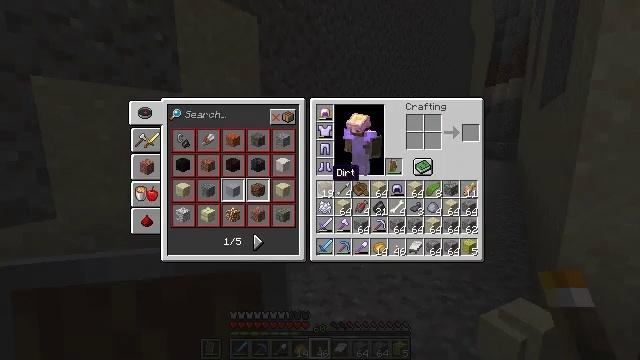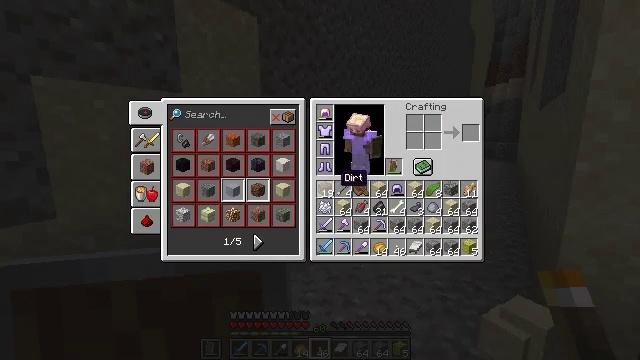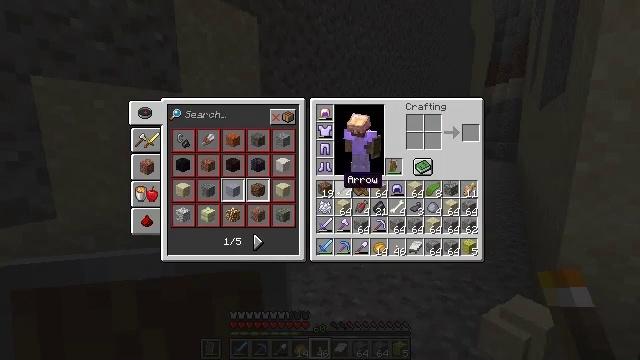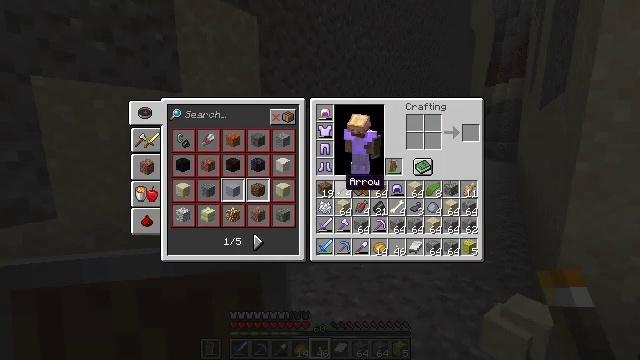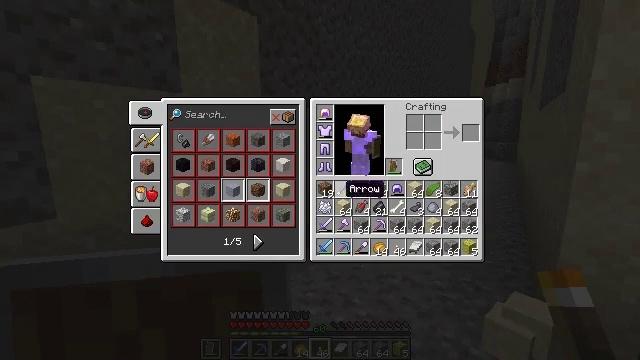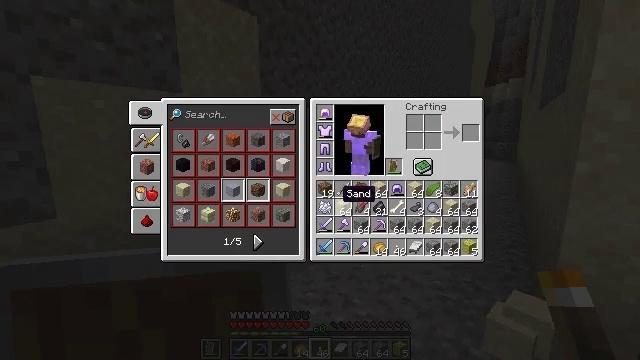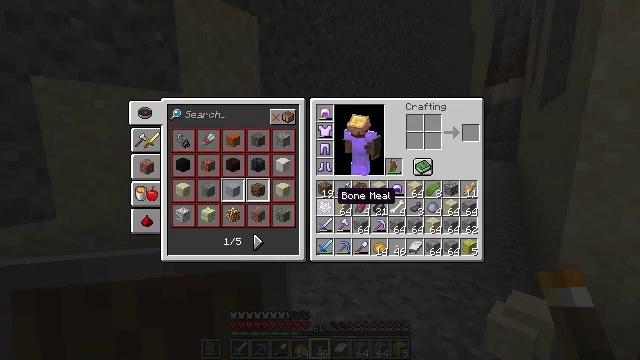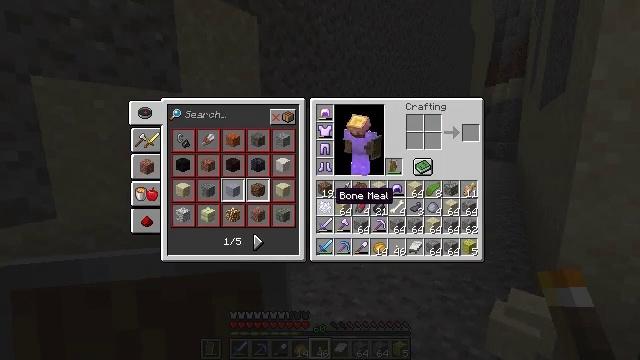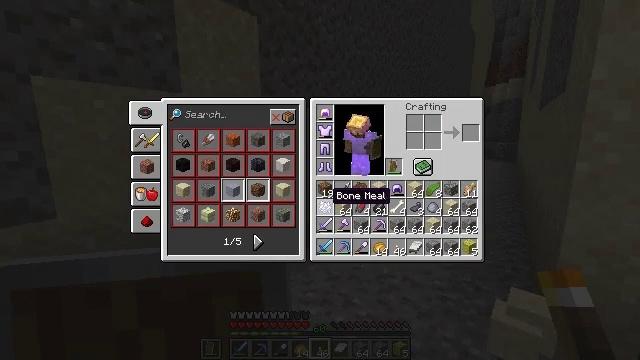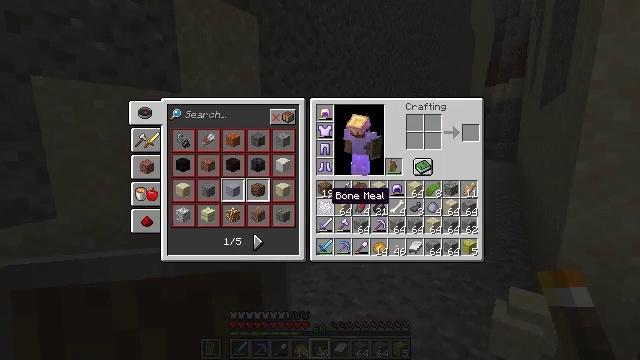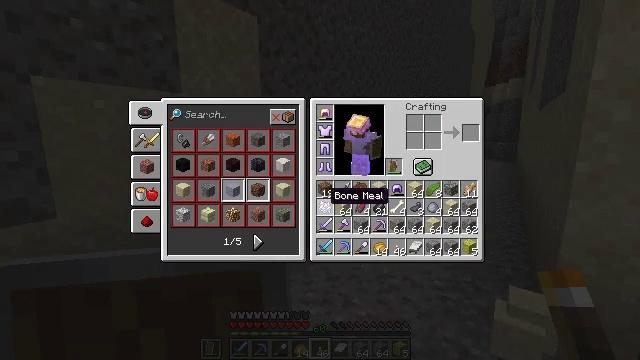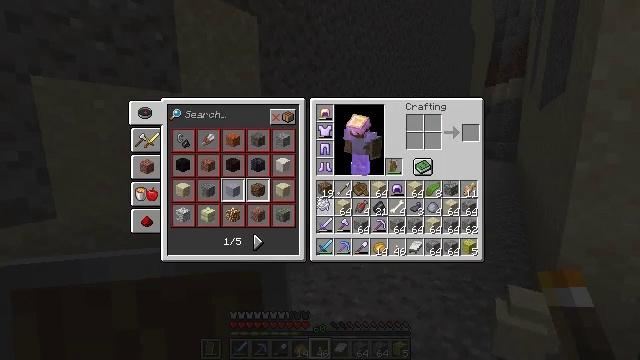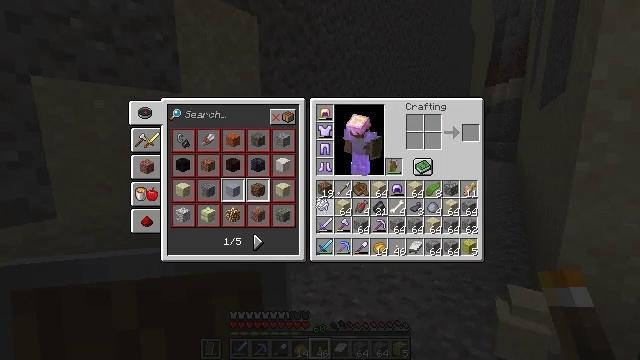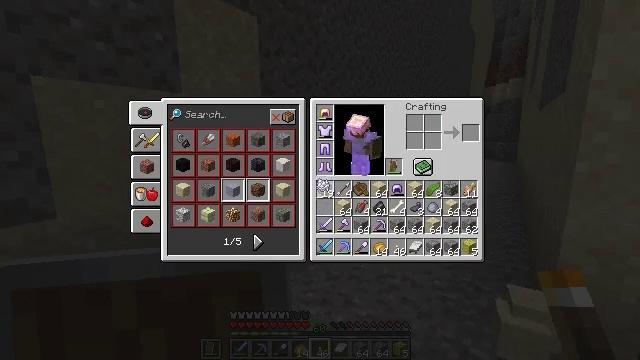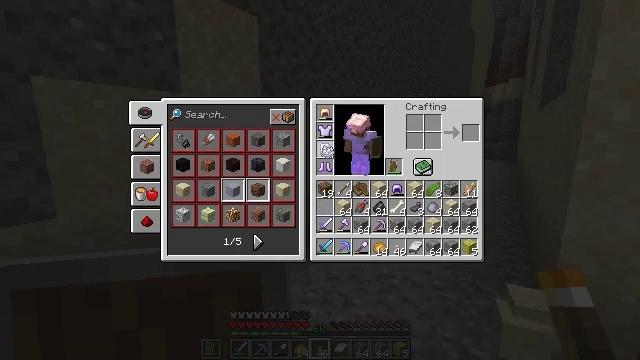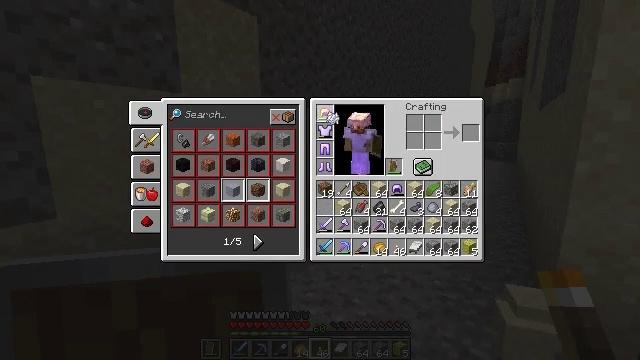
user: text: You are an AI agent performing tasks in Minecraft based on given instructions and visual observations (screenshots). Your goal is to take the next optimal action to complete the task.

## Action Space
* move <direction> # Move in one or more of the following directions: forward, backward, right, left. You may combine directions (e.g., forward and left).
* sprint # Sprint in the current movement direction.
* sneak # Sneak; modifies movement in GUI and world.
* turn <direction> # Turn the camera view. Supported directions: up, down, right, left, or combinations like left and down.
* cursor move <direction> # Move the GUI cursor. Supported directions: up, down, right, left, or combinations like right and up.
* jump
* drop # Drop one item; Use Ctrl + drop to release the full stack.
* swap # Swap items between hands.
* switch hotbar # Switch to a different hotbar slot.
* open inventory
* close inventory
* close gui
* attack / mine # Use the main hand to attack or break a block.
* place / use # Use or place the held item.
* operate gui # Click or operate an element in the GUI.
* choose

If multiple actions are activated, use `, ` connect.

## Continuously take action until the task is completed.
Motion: motion action
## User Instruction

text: Remove a bone meal from the inventory.
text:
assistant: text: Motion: cursor move right
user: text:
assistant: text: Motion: no_op
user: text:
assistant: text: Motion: no_op
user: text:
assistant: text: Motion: cursor move down
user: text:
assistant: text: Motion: no_op
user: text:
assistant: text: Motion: no_op
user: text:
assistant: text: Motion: no_op
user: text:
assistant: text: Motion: no_op
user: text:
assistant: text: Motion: no_op
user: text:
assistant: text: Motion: no_op
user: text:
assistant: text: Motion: operate gui
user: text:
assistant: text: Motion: operate gui
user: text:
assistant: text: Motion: cursor move up
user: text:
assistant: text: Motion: cursor move up
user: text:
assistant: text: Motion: cursor move up
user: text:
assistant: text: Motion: cursor move up
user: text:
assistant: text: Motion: cursor move up
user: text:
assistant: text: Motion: no_op
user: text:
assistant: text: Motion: no_op
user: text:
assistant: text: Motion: no_op
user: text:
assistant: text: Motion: no_op
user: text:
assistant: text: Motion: no_op
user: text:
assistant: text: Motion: no_op
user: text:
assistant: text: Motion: no_op
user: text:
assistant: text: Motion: no_op
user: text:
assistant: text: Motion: operate gui
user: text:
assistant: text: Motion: operate gui
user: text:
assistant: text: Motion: no_op
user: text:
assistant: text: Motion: close inventory
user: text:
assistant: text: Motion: close inventory